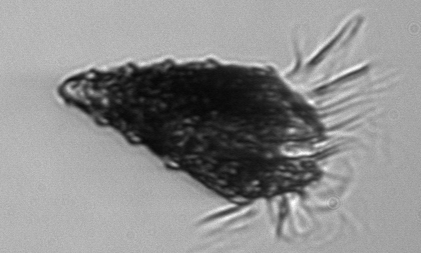
Label: Laboea_strobila